Question: I've created a table from a procedure that will display a summary of all incentives from a given collection operation or recruiter in my report. But if the collection operation or recruiter has multiple incentives assigned to their drives during the time period, it will repeat the same collection operation or recruiter on each line. If possible, I'd like to only display the first time it occurs and then leave a blank space until it hits a new collection operation/recruiter.
See screenshot for example:

Is there a way to create an expression to handle this? Thanks,
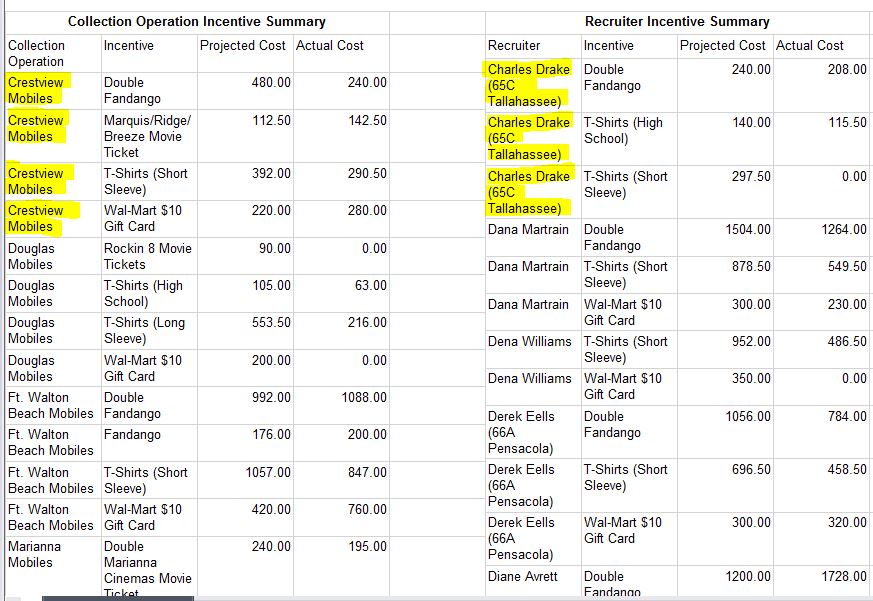
Answer: The answer is Groupings. If you add a row grouping on your "Collection Operation" column it should do a trick. To add a group Right click on your details row. just like you would to add a row. There should be an option to add a parent group. Select that and tell it you want to group on "Collection Operation" and click "Ok". You may have to adjust your formatting a little, but I think this will achieve what you are going for.
I just noticed the recruiter Column. To make that only display once you will need to use an expression. Now that you have a loop you should be able to write an expression that determines your position within the group and blank it out when it isn't the first row.